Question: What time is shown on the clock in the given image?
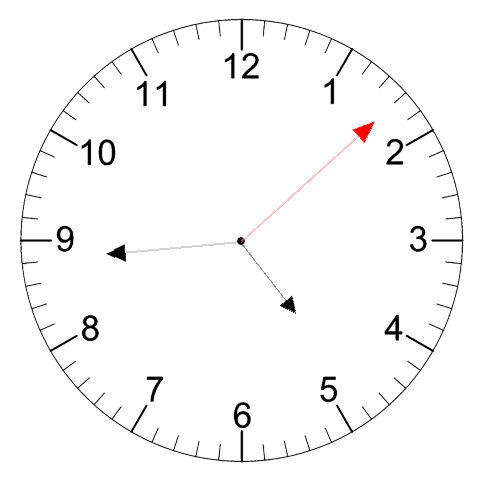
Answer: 04:44:08